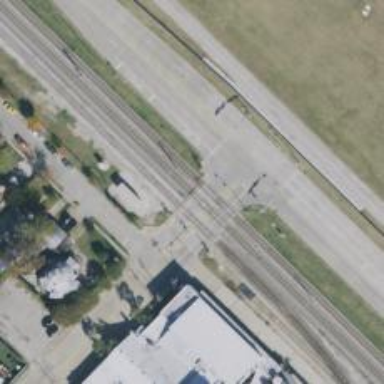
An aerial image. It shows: Crossing for the railway.